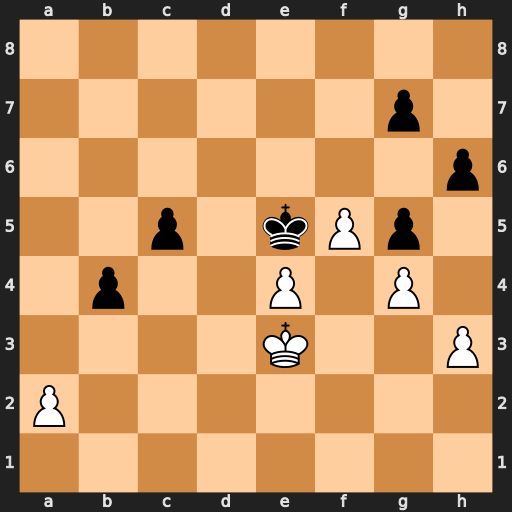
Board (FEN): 8/6p1/7p/2p1kPp1/1p2P1P1/4K2P/P7/8
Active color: w
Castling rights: -
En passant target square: -
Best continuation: Kd3 Kf4 Kc4 Kxe4 Kxc5